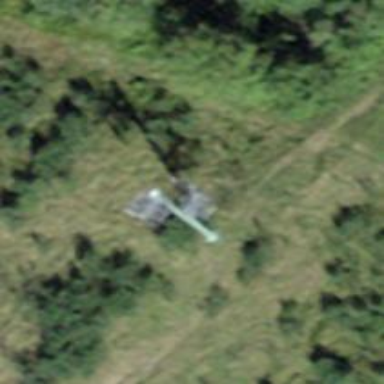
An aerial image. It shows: Pylon used for aerialway.